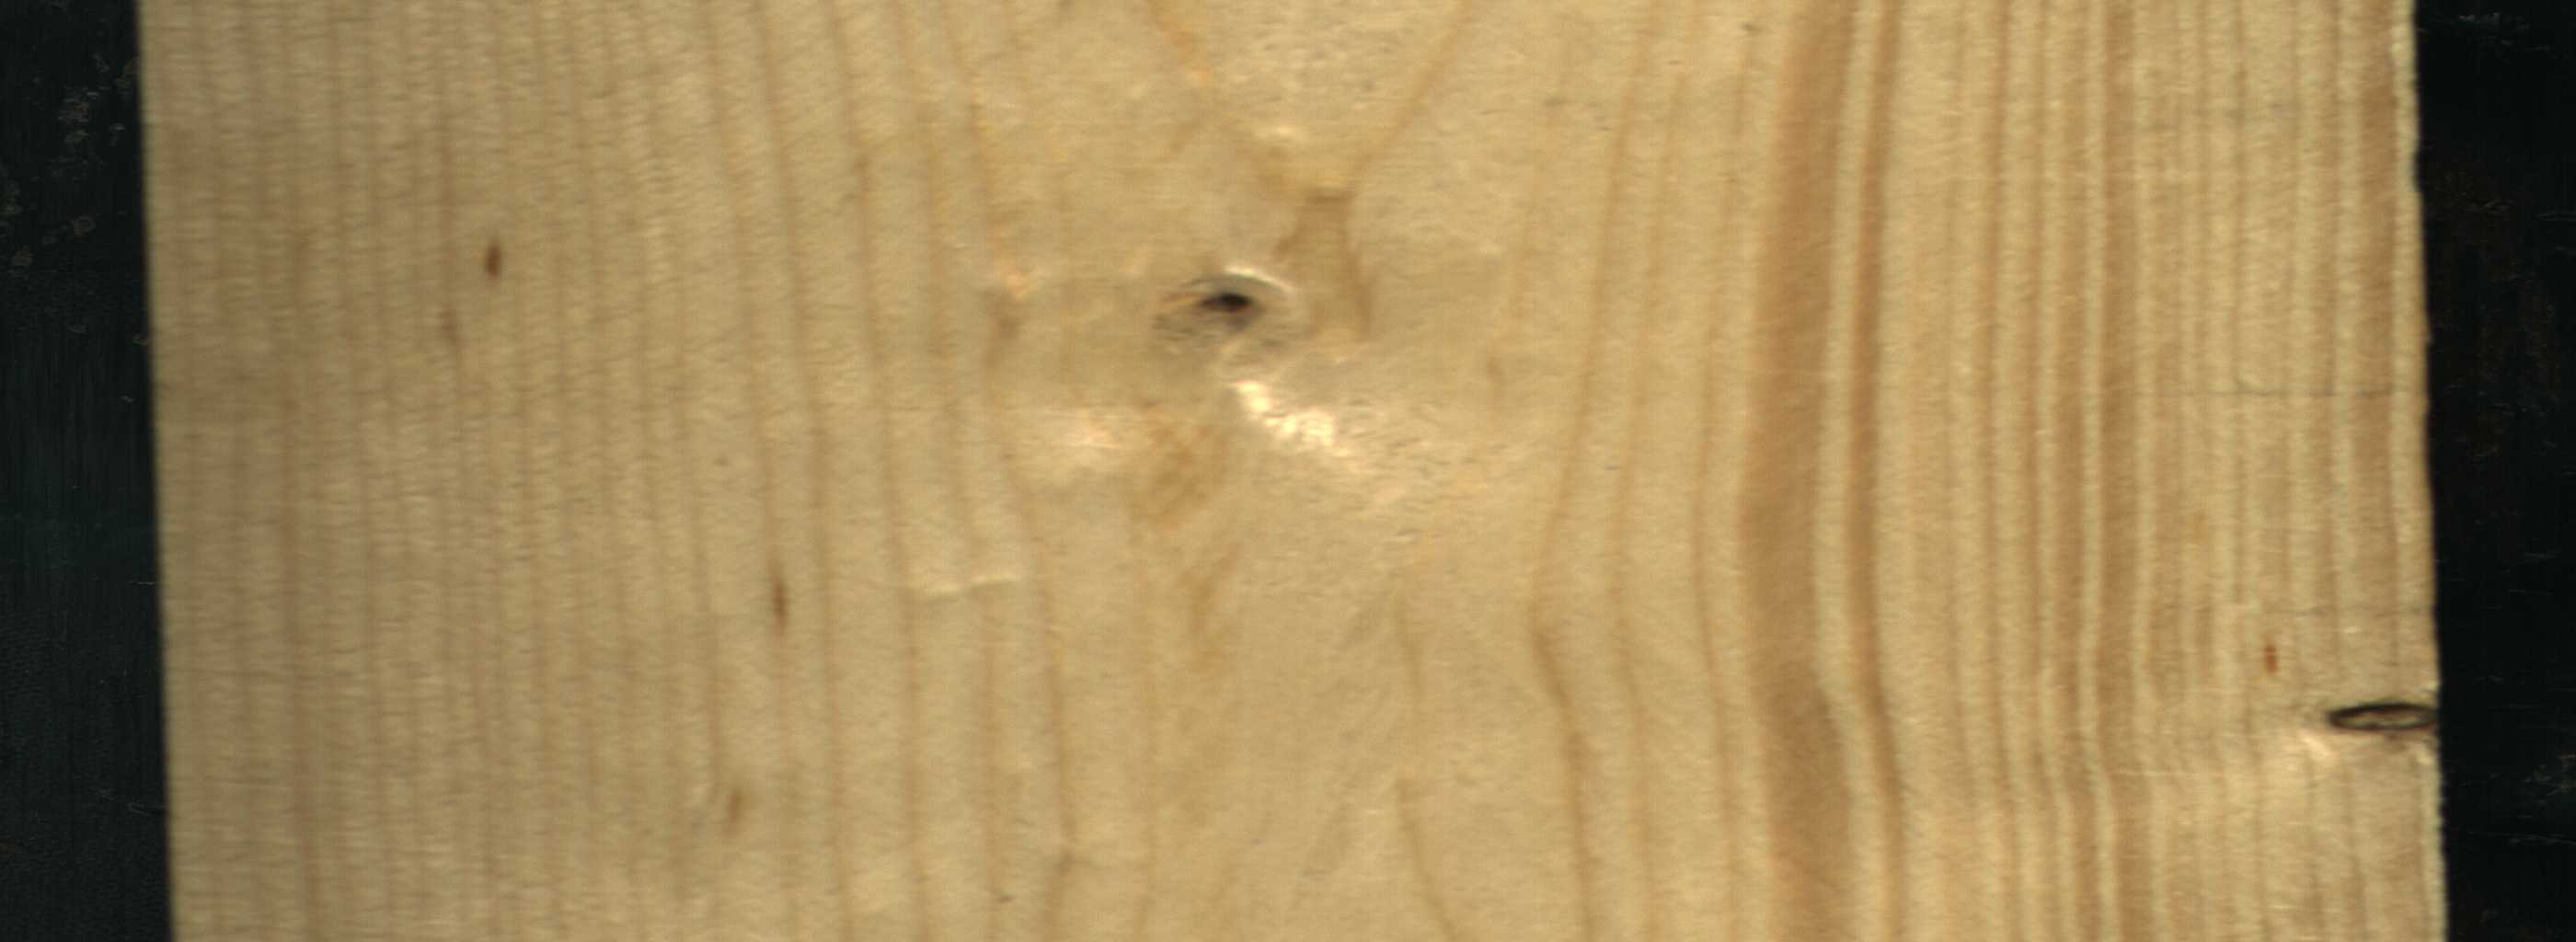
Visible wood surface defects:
Dead_Knot
Dead_Knot